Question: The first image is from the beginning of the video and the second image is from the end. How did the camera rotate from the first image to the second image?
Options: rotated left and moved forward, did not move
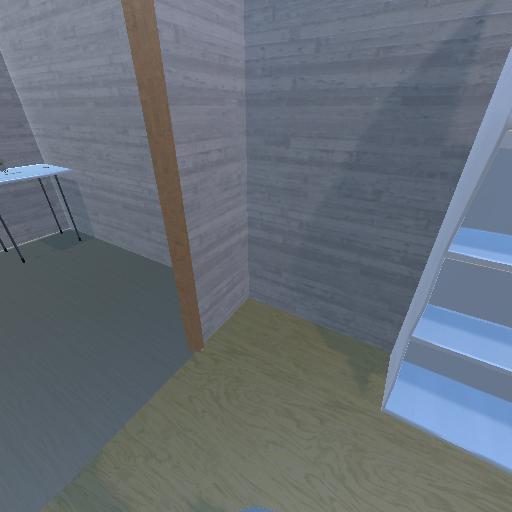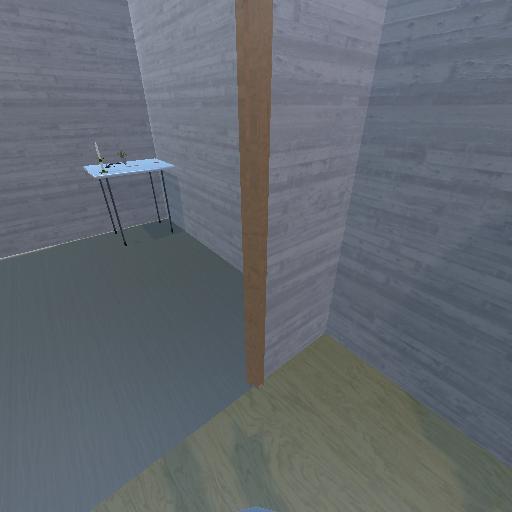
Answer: rotated left and moved forward